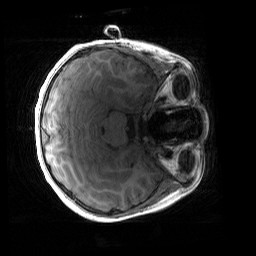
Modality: T1w
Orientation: axial
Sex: female
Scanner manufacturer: siemens
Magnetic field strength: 3 T
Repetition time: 1.9 s
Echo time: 0.00243 s